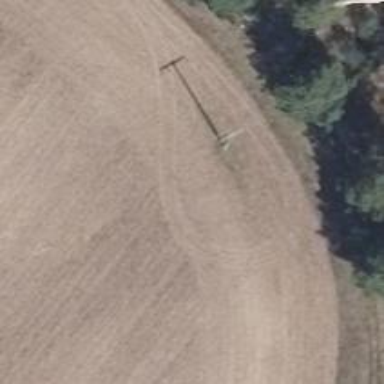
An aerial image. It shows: Minor power line with three cables.